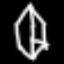
Label: diamond